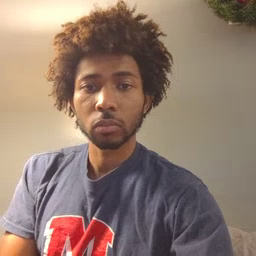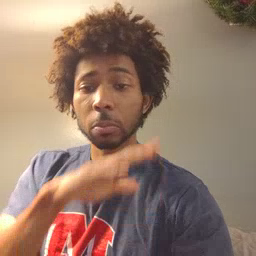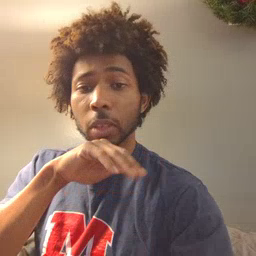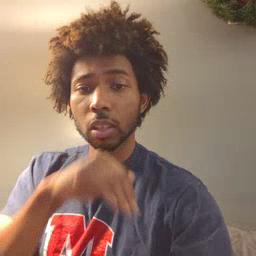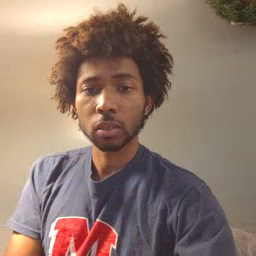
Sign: pig